Question: Two tables with two different search:

I have two tables Table 1 and Table 2 with two search options.
when i search in table 1 it retrieve data from table 2 .and when i search in table 2 then it also retrieve from table 1.
how we can segregate each search only for regarding specific table.
this link has only one search but i need two segregate search for two different tables in one div tag.
i have copied this code from that link.
Sorry for Poor English.Thanks In advance.
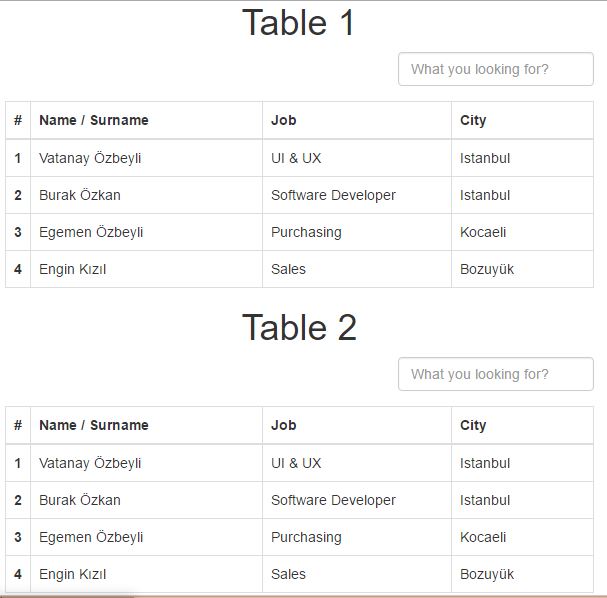
Answer: You would need to make some refactor from your codepen, basically you would need to set a unique selector instead of using '.search' and '.table' for each input. I made a fork of your pen were I encapsulate a function that will receive a search selector and a table selector and will add the events to those selectors. It was a fast sketch so it can be improved a lot.
<URL>